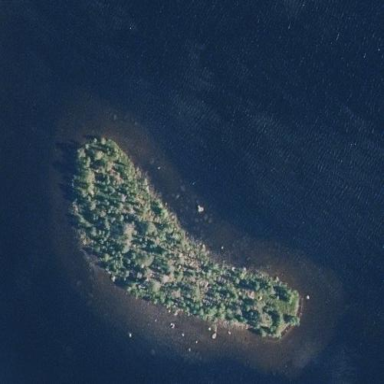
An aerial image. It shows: Islet.